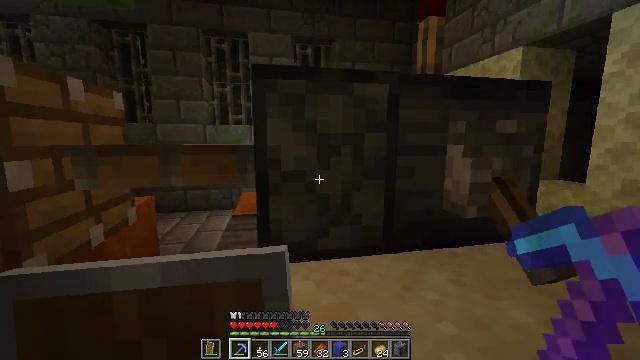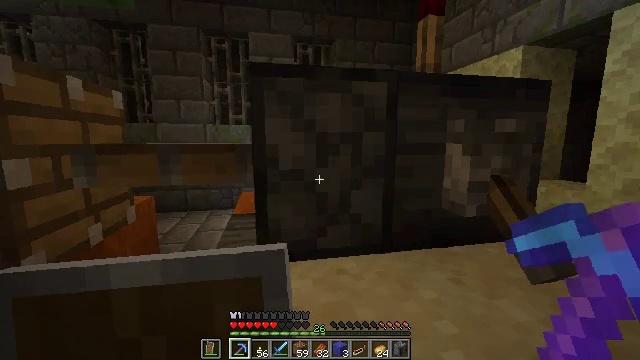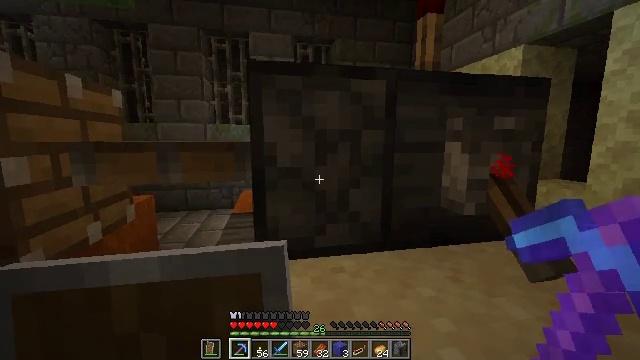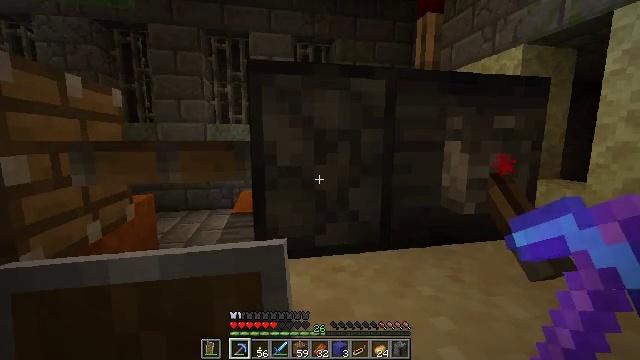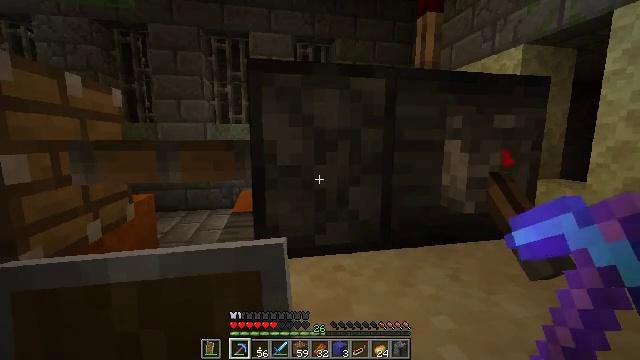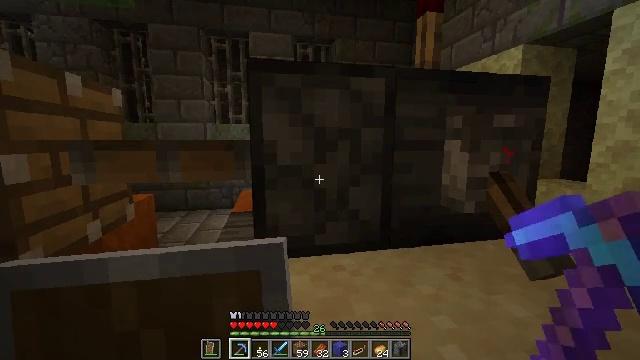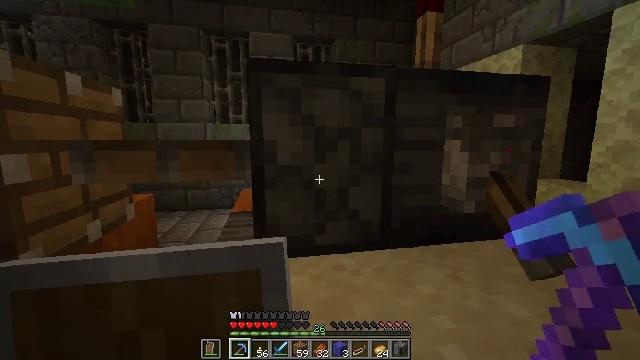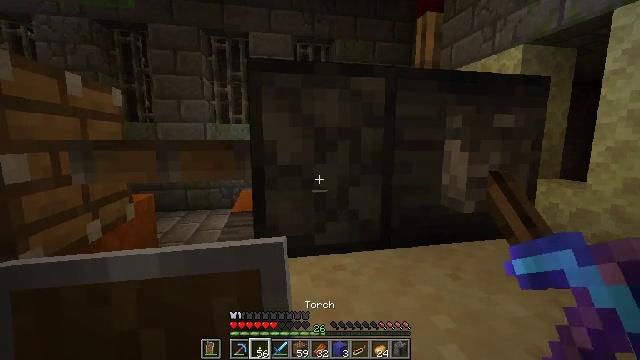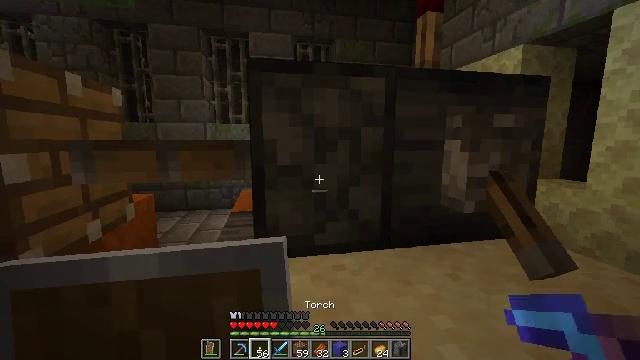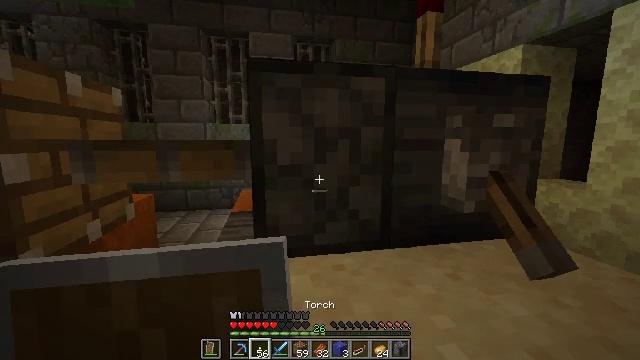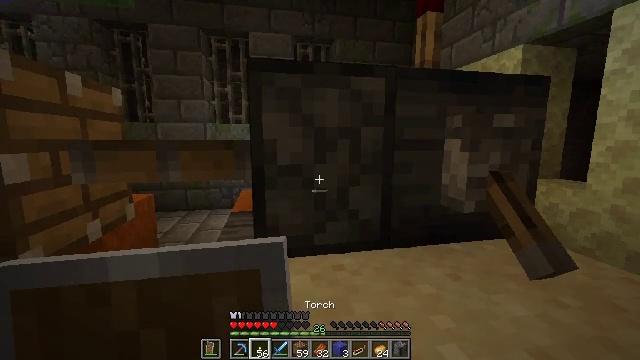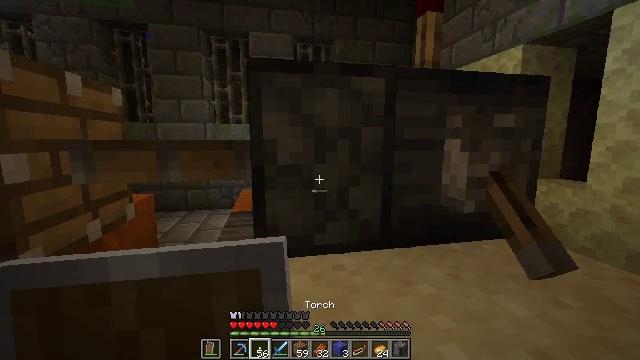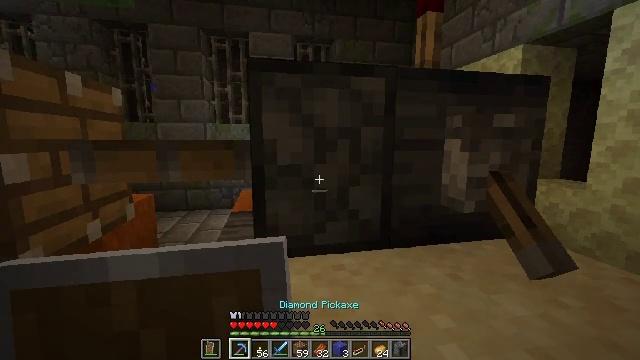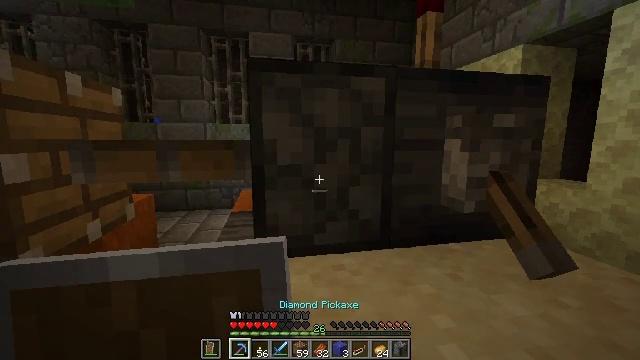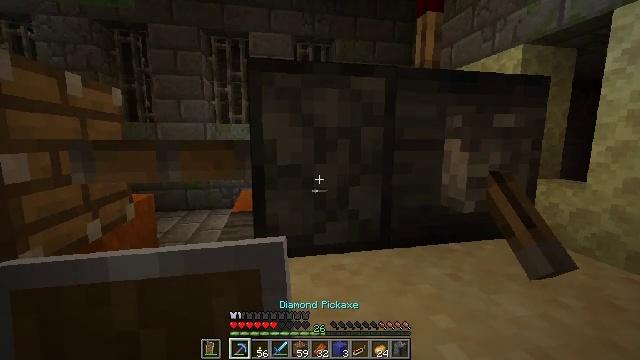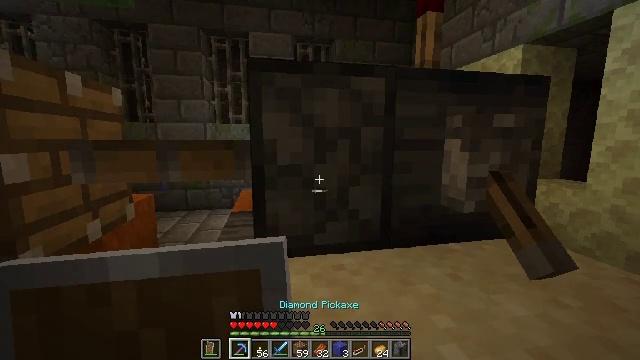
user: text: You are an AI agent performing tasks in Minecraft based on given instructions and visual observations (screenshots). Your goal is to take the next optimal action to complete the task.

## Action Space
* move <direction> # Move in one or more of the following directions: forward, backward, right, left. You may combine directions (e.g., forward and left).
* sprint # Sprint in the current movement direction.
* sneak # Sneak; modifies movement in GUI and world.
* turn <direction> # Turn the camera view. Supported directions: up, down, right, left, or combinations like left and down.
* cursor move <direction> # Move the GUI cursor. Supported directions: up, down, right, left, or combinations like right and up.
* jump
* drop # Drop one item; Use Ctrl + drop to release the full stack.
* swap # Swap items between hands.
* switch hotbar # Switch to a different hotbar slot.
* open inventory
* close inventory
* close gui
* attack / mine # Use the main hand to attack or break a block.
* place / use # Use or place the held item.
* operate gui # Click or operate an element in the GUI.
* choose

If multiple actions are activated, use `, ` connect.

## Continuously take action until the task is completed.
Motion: motion action
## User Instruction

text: Dismantle the sticky piston for reuse.
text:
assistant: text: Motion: no_op
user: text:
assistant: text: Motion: no_op
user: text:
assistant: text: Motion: no_op
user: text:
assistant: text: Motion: no_op
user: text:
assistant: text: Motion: no_op
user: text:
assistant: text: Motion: no_op
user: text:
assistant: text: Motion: no_op
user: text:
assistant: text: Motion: no_op
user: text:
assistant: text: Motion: no_op
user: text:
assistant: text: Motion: no_op
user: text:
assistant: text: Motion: no_op
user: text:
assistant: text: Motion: no_op
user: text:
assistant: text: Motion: no_op
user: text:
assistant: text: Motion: no_op
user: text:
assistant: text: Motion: no_op
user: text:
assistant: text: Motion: no_op
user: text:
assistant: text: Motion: no_op
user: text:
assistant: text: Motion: attack / mine
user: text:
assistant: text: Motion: attack / mine
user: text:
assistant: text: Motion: attack / mine
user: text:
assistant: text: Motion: attack / mine
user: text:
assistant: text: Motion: attack / mine
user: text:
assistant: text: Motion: no_op
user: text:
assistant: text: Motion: no_op
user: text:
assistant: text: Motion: no_op
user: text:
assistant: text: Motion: no_op